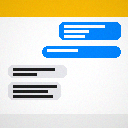
Screen state: on